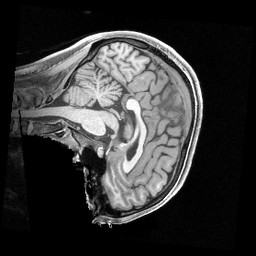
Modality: T1w
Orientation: sagittal
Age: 24
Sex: female
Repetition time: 2.4 s
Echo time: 0.00222 s